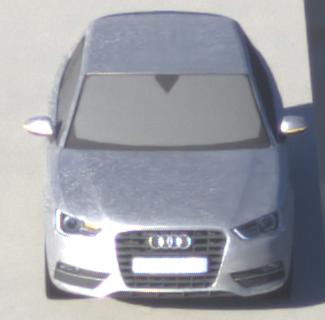
Make: Audi
Model: A3 1.2 TFSI
Detailed model: A3 (8V)
Model produced from: 2013/02
Model produced until: 2014/05
Doors: 3
Color: white
Road condition: dry road
Daytime: sunrise or sunset
Contrast: medium contrast